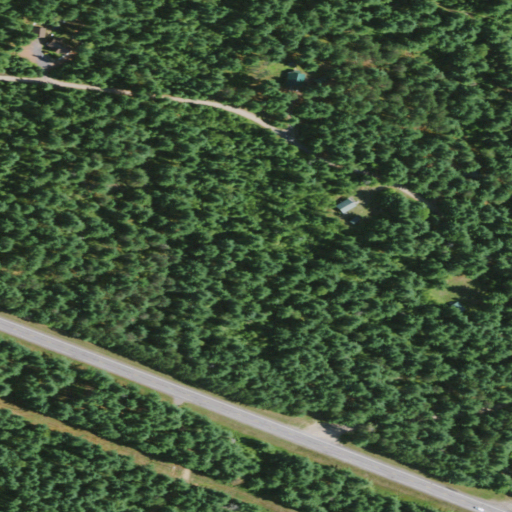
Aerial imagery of plain(s) in New York named The Plains containing evergreen forest, open development, low intensity development, medium intensity development, and woody wetlands